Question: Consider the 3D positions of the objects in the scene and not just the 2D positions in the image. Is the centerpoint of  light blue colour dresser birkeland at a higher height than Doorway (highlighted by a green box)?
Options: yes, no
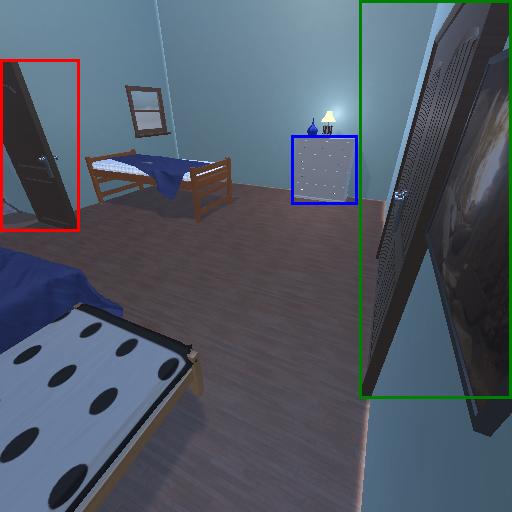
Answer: yes